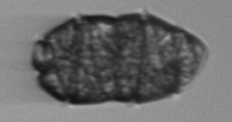
Label: Margalefidinium